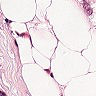
Metastatic tissue present: yes